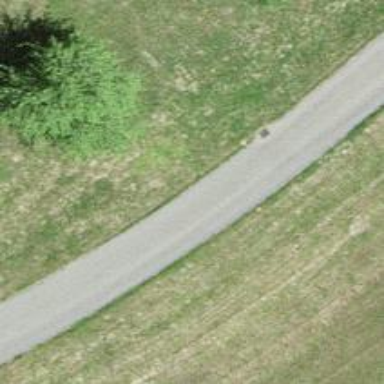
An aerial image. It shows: Well-maintained track road of grade 1.